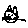
Label: cat